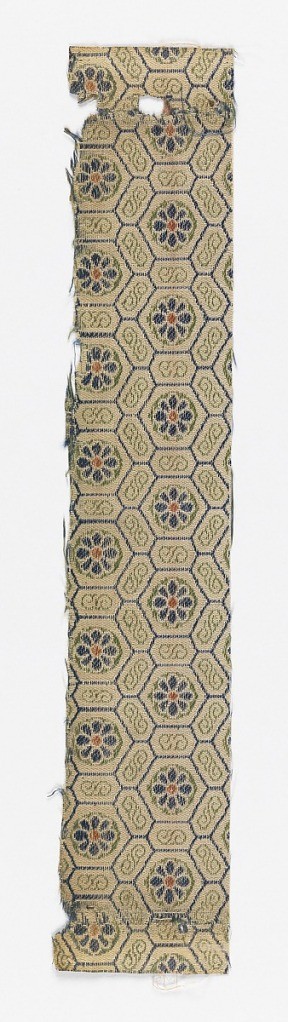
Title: Textile
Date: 18th century
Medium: silk Technique: plain compound twill, brocaded
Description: Hexagonal motif enclosing rosettes. Blue, red and green on tan ground.